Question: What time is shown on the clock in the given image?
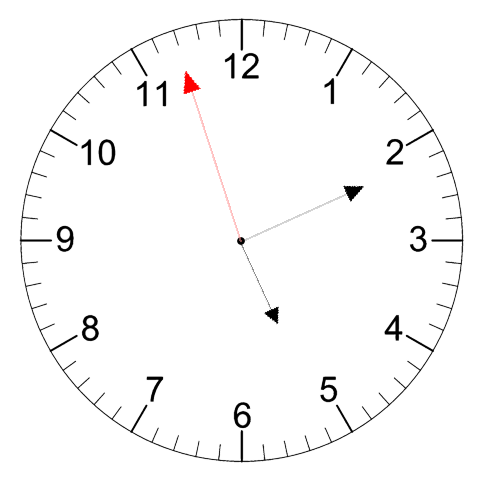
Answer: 05:10:57